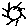
Label: sun